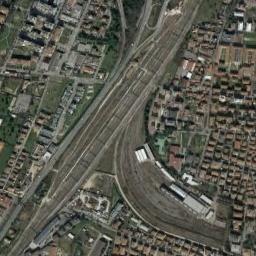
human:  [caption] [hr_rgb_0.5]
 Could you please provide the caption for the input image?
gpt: Many buildings are beside the railway station .

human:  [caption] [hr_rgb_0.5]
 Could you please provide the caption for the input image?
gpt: The railway station with some railways is surrounded by a residential area .

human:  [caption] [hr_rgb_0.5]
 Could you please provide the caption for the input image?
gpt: There are two smaller railway stations in the city .

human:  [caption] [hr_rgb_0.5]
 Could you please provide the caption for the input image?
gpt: The railway station is next to some buildings and grass .

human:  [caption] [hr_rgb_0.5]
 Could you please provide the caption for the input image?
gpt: There are many brown buildings beside the railway station .